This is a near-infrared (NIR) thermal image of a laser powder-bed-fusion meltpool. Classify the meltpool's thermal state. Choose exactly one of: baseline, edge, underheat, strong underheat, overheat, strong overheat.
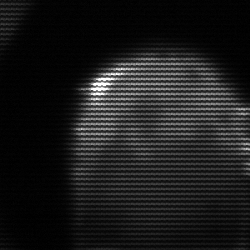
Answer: edge